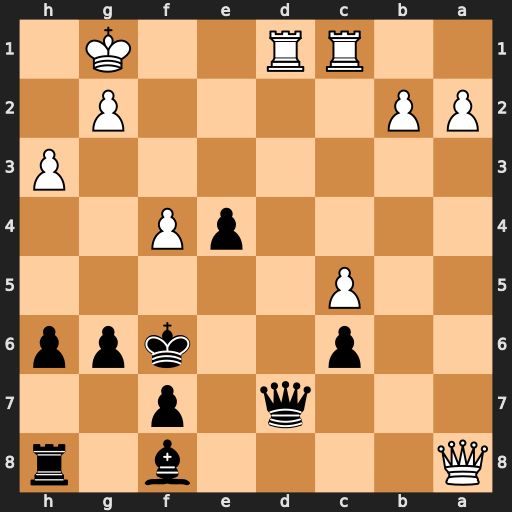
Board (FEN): Q4b1r/3q1p2/2p2kpp/2P5/4pP2/7P/PP4P1/2RR2K1
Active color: b
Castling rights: -
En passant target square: -
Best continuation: Qxd1+ Rxd1 Bxc5+ Kf1 Rxa8